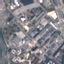
Label: Industrial